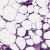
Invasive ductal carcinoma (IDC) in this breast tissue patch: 0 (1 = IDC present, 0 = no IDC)